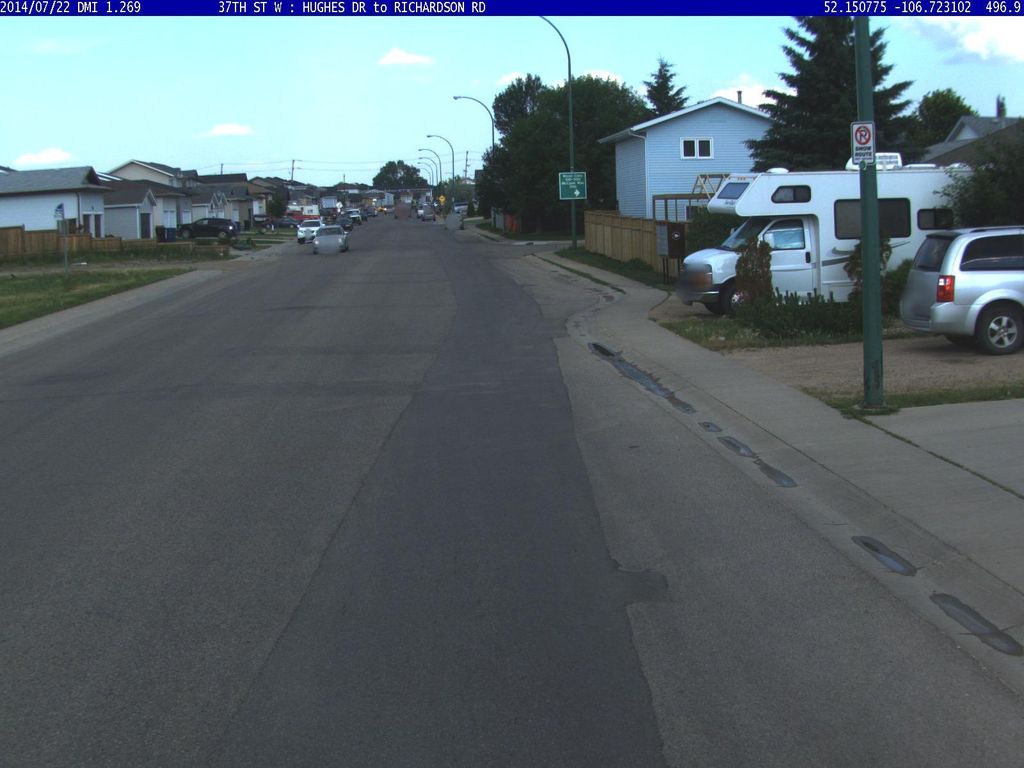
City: saskatoon